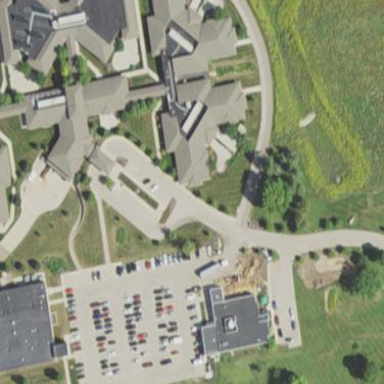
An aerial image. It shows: Nursing home.